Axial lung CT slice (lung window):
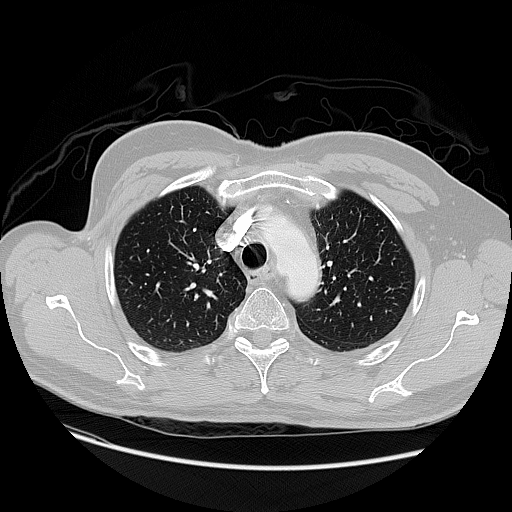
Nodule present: no